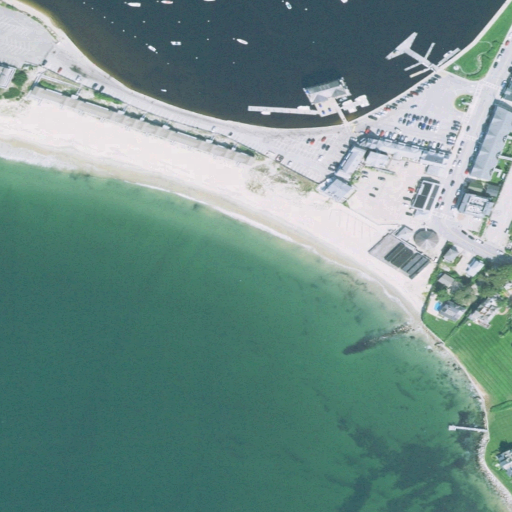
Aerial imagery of beach in Rhode Island named Watch Hill Beach Association Beach containing open water, high intensity development, barren land, medium intensity development, low intensity development, herbaceous wetlands, woody wetlands, and grassland